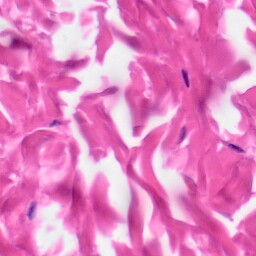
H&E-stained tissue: Skin